Field crop: maize
Growth stage: 2
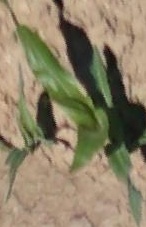
Species: maize